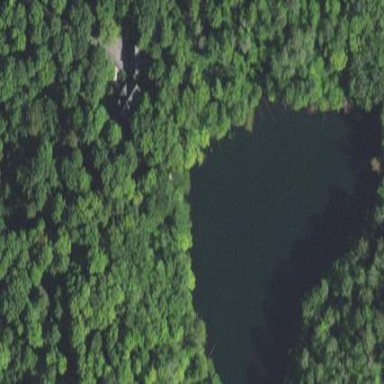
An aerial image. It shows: Lake with natural water.